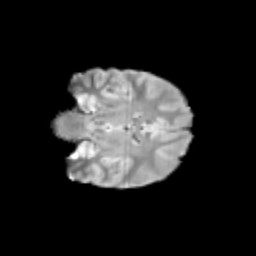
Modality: T2w
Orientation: coronal
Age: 12
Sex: female
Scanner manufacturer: siemens
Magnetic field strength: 3 T
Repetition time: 3.8 s
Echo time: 0.07 s